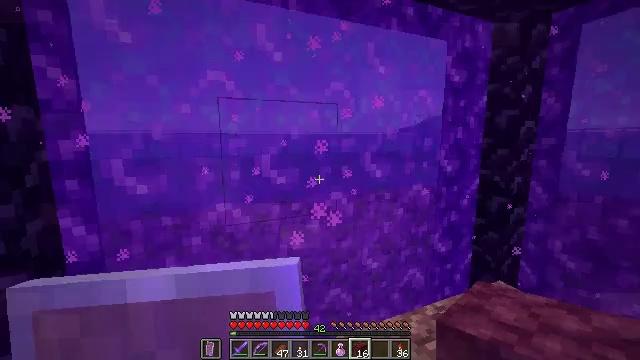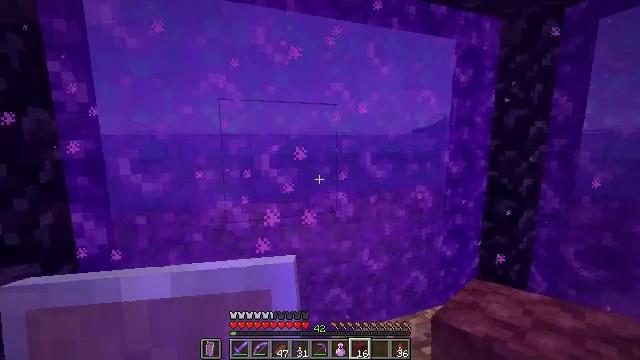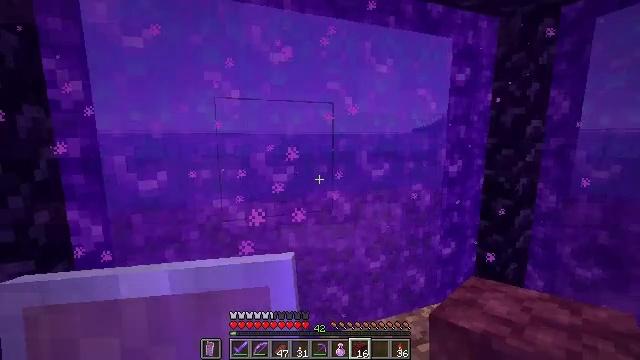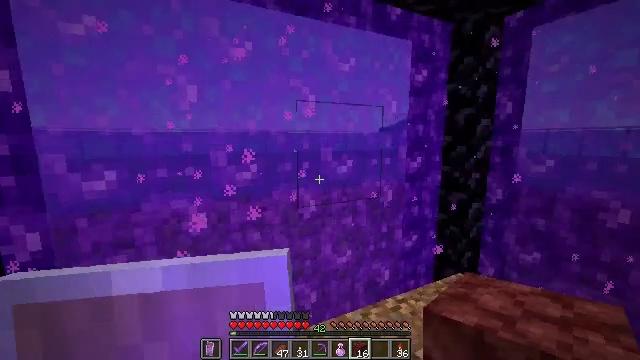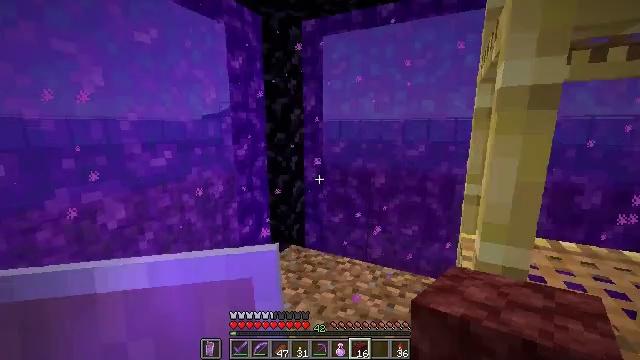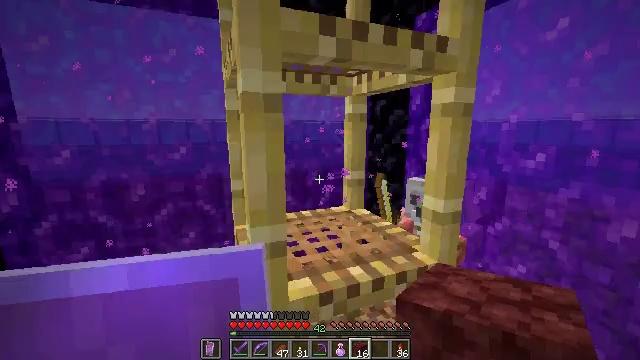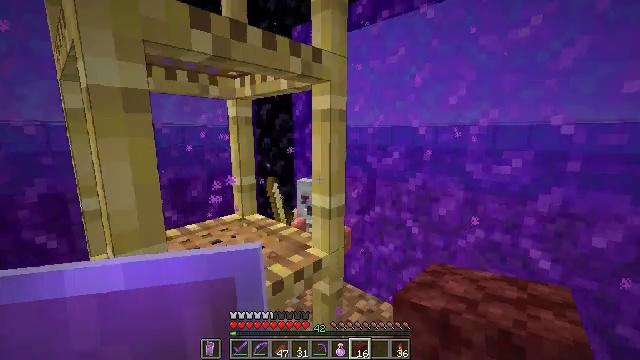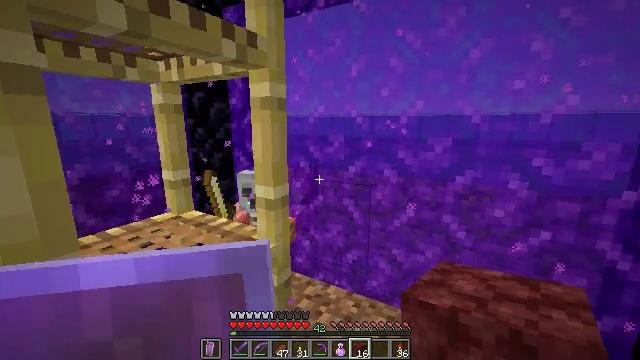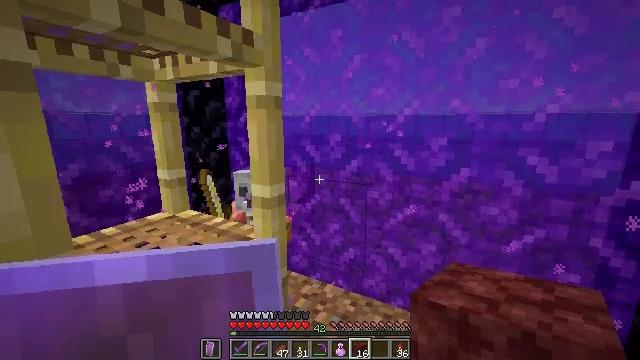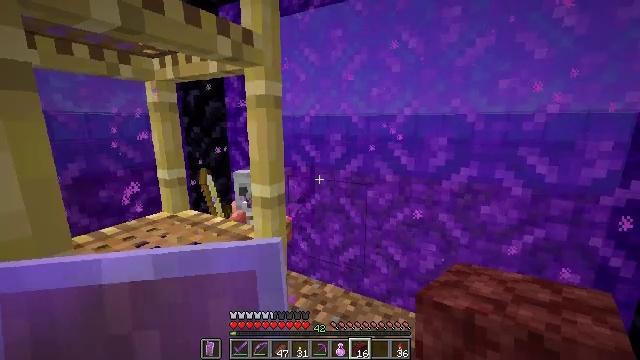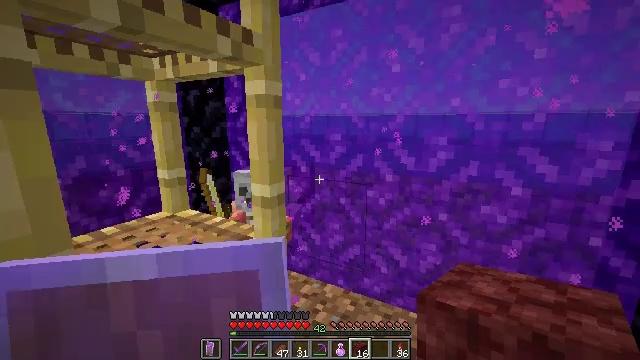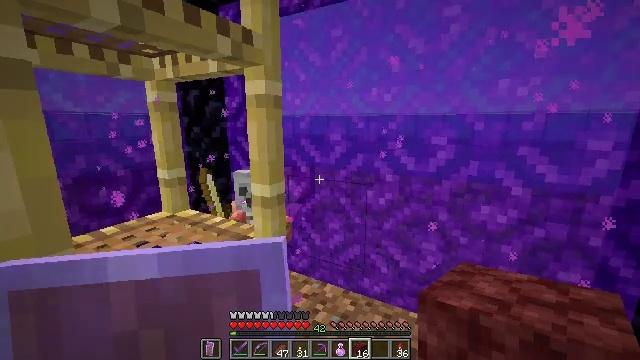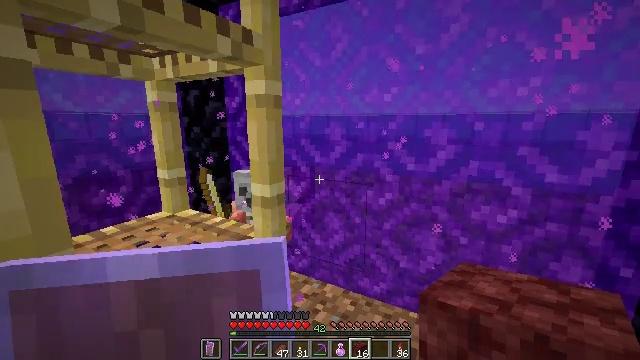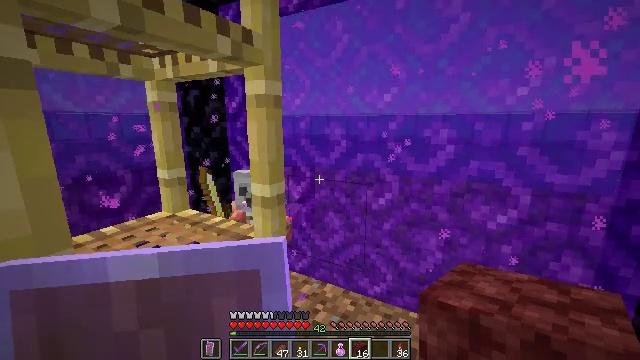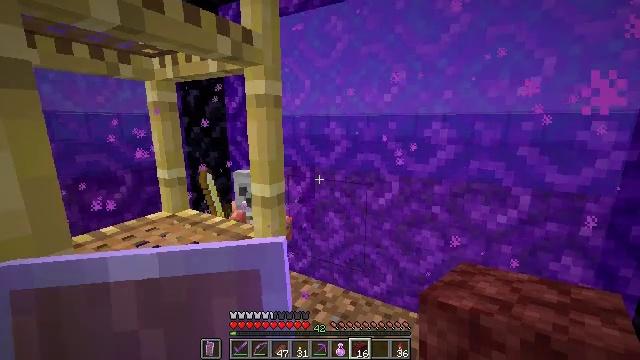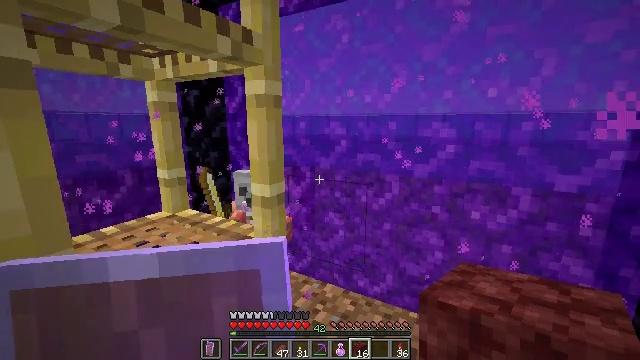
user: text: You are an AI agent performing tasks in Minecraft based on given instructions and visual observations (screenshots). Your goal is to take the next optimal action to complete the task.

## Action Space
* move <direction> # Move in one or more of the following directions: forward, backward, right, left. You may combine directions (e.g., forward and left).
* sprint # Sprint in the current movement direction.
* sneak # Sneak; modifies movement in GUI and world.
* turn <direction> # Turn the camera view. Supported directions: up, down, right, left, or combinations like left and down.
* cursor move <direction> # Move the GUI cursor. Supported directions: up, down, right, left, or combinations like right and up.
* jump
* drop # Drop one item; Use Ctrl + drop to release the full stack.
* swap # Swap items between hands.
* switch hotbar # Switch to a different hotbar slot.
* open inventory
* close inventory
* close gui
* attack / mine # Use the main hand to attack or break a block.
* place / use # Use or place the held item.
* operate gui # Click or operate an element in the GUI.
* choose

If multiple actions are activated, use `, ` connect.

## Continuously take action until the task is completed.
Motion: motion action
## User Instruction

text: mine block cyan shulker box
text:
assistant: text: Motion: turn left
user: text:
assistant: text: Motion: no_op
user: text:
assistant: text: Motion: turn right
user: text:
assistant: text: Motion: turn right and down
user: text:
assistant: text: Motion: turn right
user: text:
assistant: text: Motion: turn right
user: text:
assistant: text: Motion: turn right and down
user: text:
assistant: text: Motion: no_op
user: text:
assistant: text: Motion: no_op
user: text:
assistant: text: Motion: no_op
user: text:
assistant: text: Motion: no_op
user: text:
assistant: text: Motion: no_op
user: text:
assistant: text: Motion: no_op
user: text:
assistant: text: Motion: no_op
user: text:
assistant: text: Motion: no_op
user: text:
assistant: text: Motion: no_op
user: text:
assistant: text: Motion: no_op
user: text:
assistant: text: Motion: no_op
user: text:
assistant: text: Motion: no_op
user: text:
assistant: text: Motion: no_op
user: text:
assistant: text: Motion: turn left
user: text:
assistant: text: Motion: turn left
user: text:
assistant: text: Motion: move right, turn left
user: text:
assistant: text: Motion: move right, turn left and down
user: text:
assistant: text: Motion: move right, turn left and down
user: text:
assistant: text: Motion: move right, turn left and down
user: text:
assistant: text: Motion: turn left
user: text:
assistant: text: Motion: no_op
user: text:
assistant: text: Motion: no_op
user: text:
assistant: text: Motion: turn left